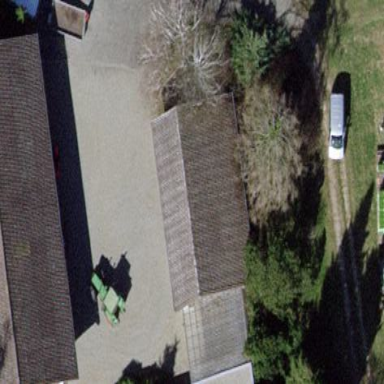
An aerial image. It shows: Saltbox-shaped auxiliary building in farm.